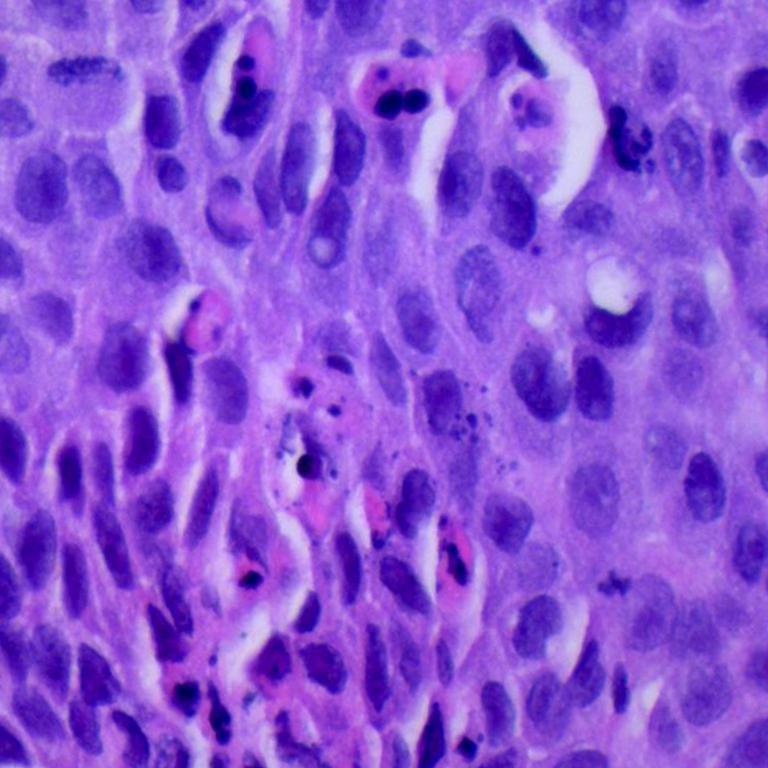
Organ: lung
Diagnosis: squamous carcinomas